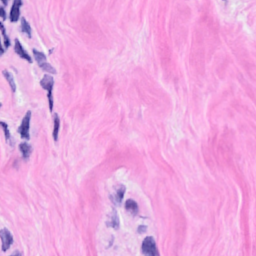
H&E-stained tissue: Breast